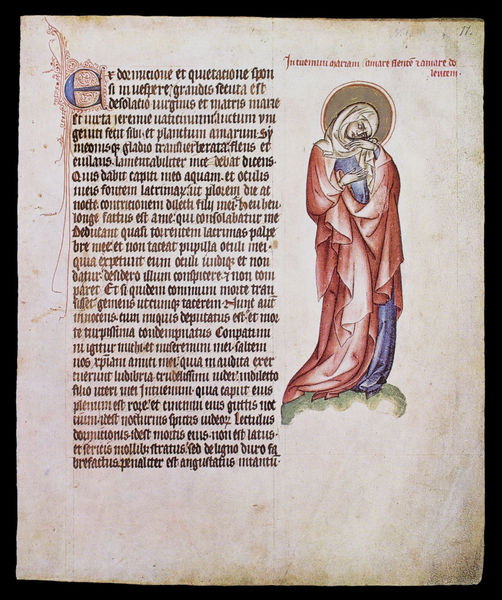
Titel: Passional der Kunigunde von Böhmen
Institution: Prag, Nationalbibliothek
Schlagwörter: blau, frau, schwarz, rot, wolke, schrift, verzierung, heiligenschein, jesus, heilige, maria, latein, biebel, seite 77